Interaction volume radius: 5 \u00c5
Interaction volume height: 15 \u00c5
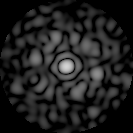
Disorder parameter: 0.85